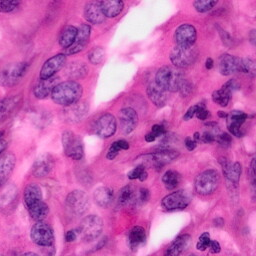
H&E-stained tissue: Pancreatic